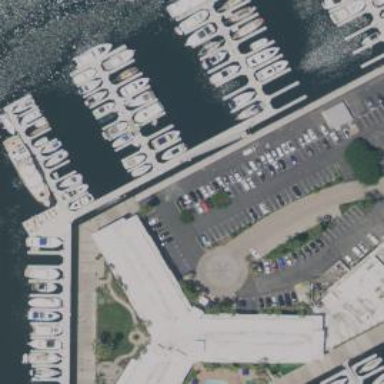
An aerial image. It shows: Man-made pier.